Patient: sex F, age 32
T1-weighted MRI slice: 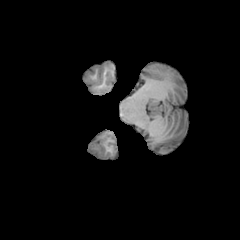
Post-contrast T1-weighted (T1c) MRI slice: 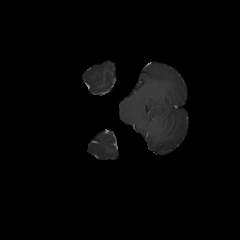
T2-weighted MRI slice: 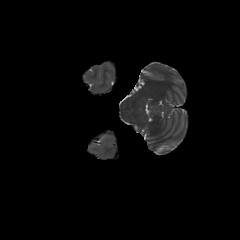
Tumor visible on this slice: no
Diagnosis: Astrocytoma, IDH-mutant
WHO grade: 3